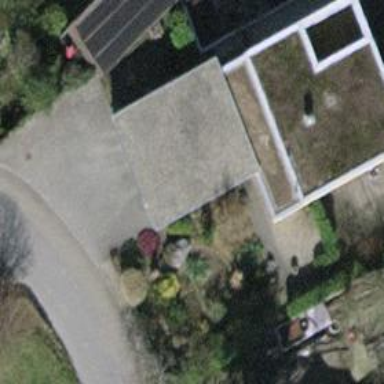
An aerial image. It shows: Garage.